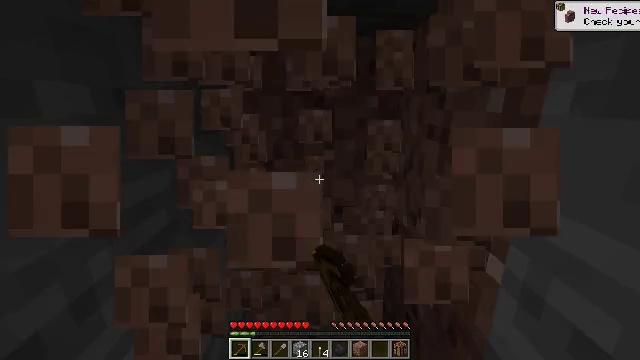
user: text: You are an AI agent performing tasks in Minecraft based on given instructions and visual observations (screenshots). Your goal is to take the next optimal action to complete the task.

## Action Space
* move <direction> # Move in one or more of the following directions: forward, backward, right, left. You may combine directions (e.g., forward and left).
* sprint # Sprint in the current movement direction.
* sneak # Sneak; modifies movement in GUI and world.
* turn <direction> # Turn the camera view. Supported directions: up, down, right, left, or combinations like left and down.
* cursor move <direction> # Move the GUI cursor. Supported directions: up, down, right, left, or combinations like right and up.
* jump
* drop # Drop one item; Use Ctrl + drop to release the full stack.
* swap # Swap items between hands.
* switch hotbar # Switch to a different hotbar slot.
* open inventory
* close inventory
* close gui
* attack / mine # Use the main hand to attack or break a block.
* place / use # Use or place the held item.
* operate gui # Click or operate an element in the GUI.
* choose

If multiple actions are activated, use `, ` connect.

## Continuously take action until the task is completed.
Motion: motion action
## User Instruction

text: Break the granite to collect it.
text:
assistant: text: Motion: no_op